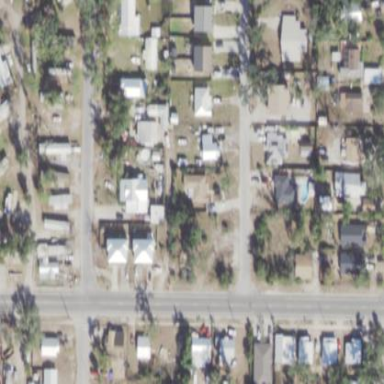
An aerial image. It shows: Residential area composed of single-family homes.